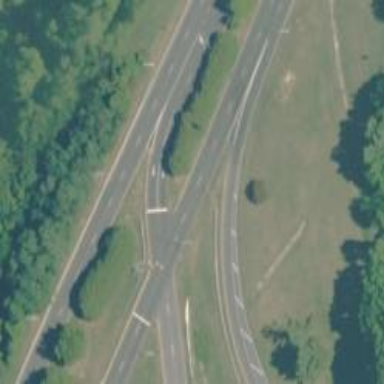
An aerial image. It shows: Primary highway.